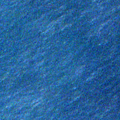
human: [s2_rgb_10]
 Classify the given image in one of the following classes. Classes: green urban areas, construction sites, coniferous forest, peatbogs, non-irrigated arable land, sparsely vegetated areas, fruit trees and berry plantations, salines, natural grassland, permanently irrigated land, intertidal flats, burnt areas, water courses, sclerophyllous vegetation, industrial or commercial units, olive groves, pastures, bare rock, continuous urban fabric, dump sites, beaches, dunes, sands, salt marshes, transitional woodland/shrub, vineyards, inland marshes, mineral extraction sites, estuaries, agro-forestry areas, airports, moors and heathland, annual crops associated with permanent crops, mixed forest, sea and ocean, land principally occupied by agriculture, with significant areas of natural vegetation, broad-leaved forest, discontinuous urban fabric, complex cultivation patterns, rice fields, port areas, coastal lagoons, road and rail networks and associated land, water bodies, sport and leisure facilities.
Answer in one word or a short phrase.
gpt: sea and ocean